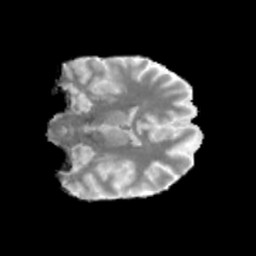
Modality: MD
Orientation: coronal
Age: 47
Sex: female
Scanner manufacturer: siemens
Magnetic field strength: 3 T
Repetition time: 3.23 s
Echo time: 0.0892 s